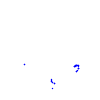
Particle: kaon